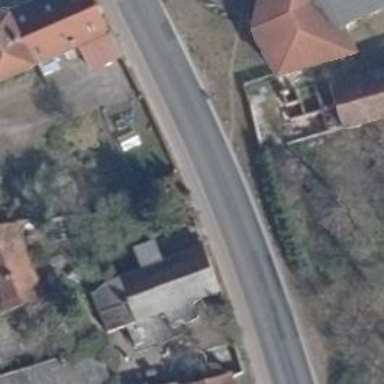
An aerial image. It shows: Secondary road with asphalt surface.